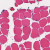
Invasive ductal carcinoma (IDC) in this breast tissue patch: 0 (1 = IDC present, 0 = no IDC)